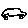
Label: car